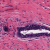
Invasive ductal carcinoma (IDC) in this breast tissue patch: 0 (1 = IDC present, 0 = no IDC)